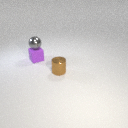
small purple rubber cube to the left of small brown metal cylinder